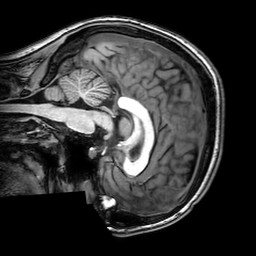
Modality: T1w
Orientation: sagittal
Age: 20
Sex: female
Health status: healthy
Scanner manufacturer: philips
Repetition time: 0.008116 s
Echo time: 0.00372 s